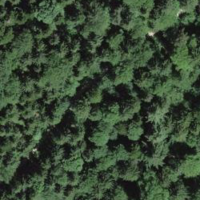
EUNIS habitat code: 43
Species observed at this site:
Allium ursinum